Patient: sex F, age 68
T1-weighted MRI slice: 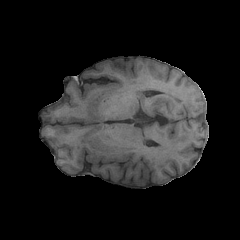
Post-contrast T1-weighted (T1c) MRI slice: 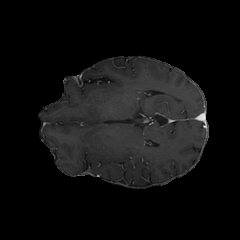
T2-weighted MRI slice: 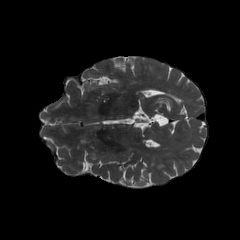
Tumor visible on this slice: yes
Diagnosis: Glioblastoma, IDH-wildtype
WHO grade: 4